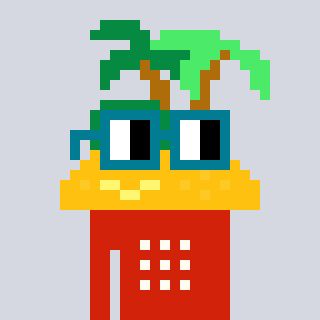
a pixel art character with square dark green glasses, a island-shaped head and a red-colored body on a cool background